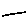
Label: line